Interaction volume radius: 5 \u00c5
Interaction volume height: 35 \u00c5
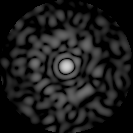
Disorder parameter: 0.851